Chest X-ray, PA view. Patient: 53 years old, sex F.
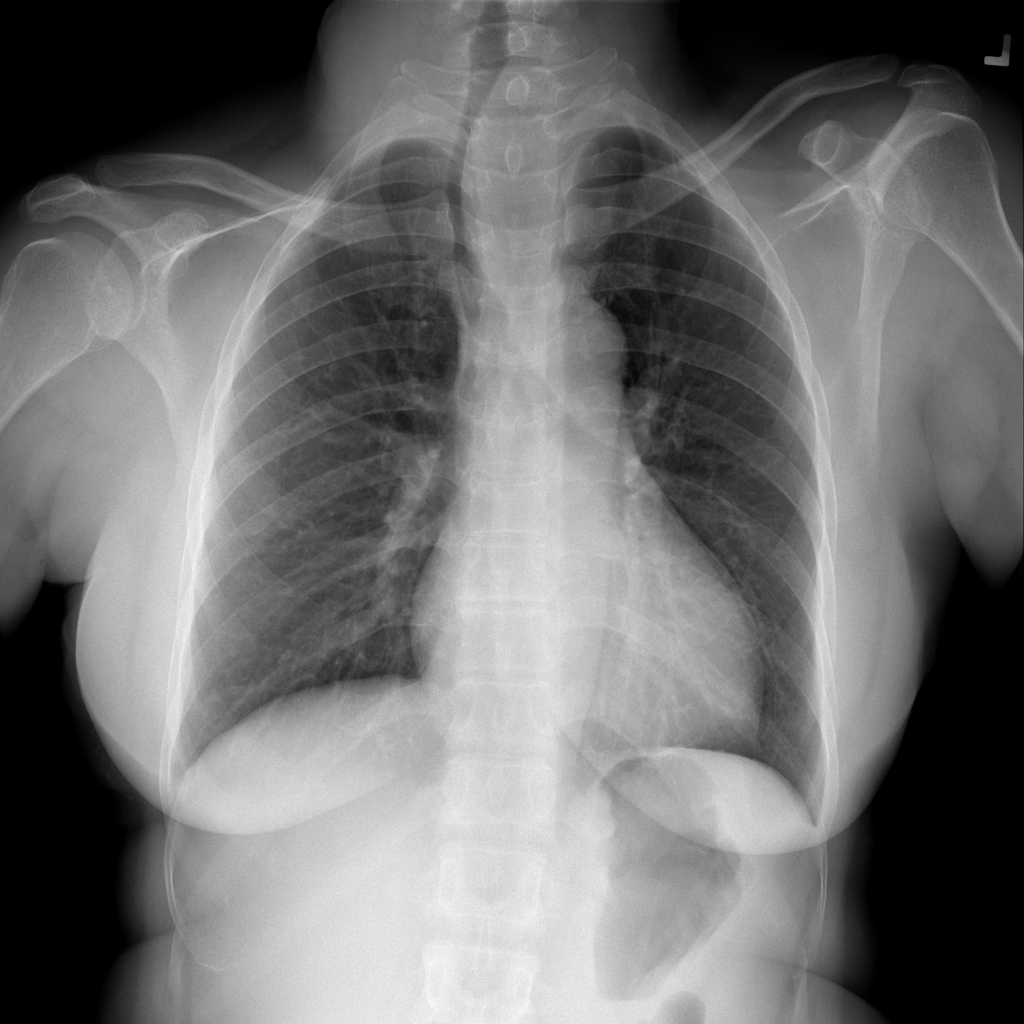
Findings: No Finding